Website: macys
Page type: delivery-shipping
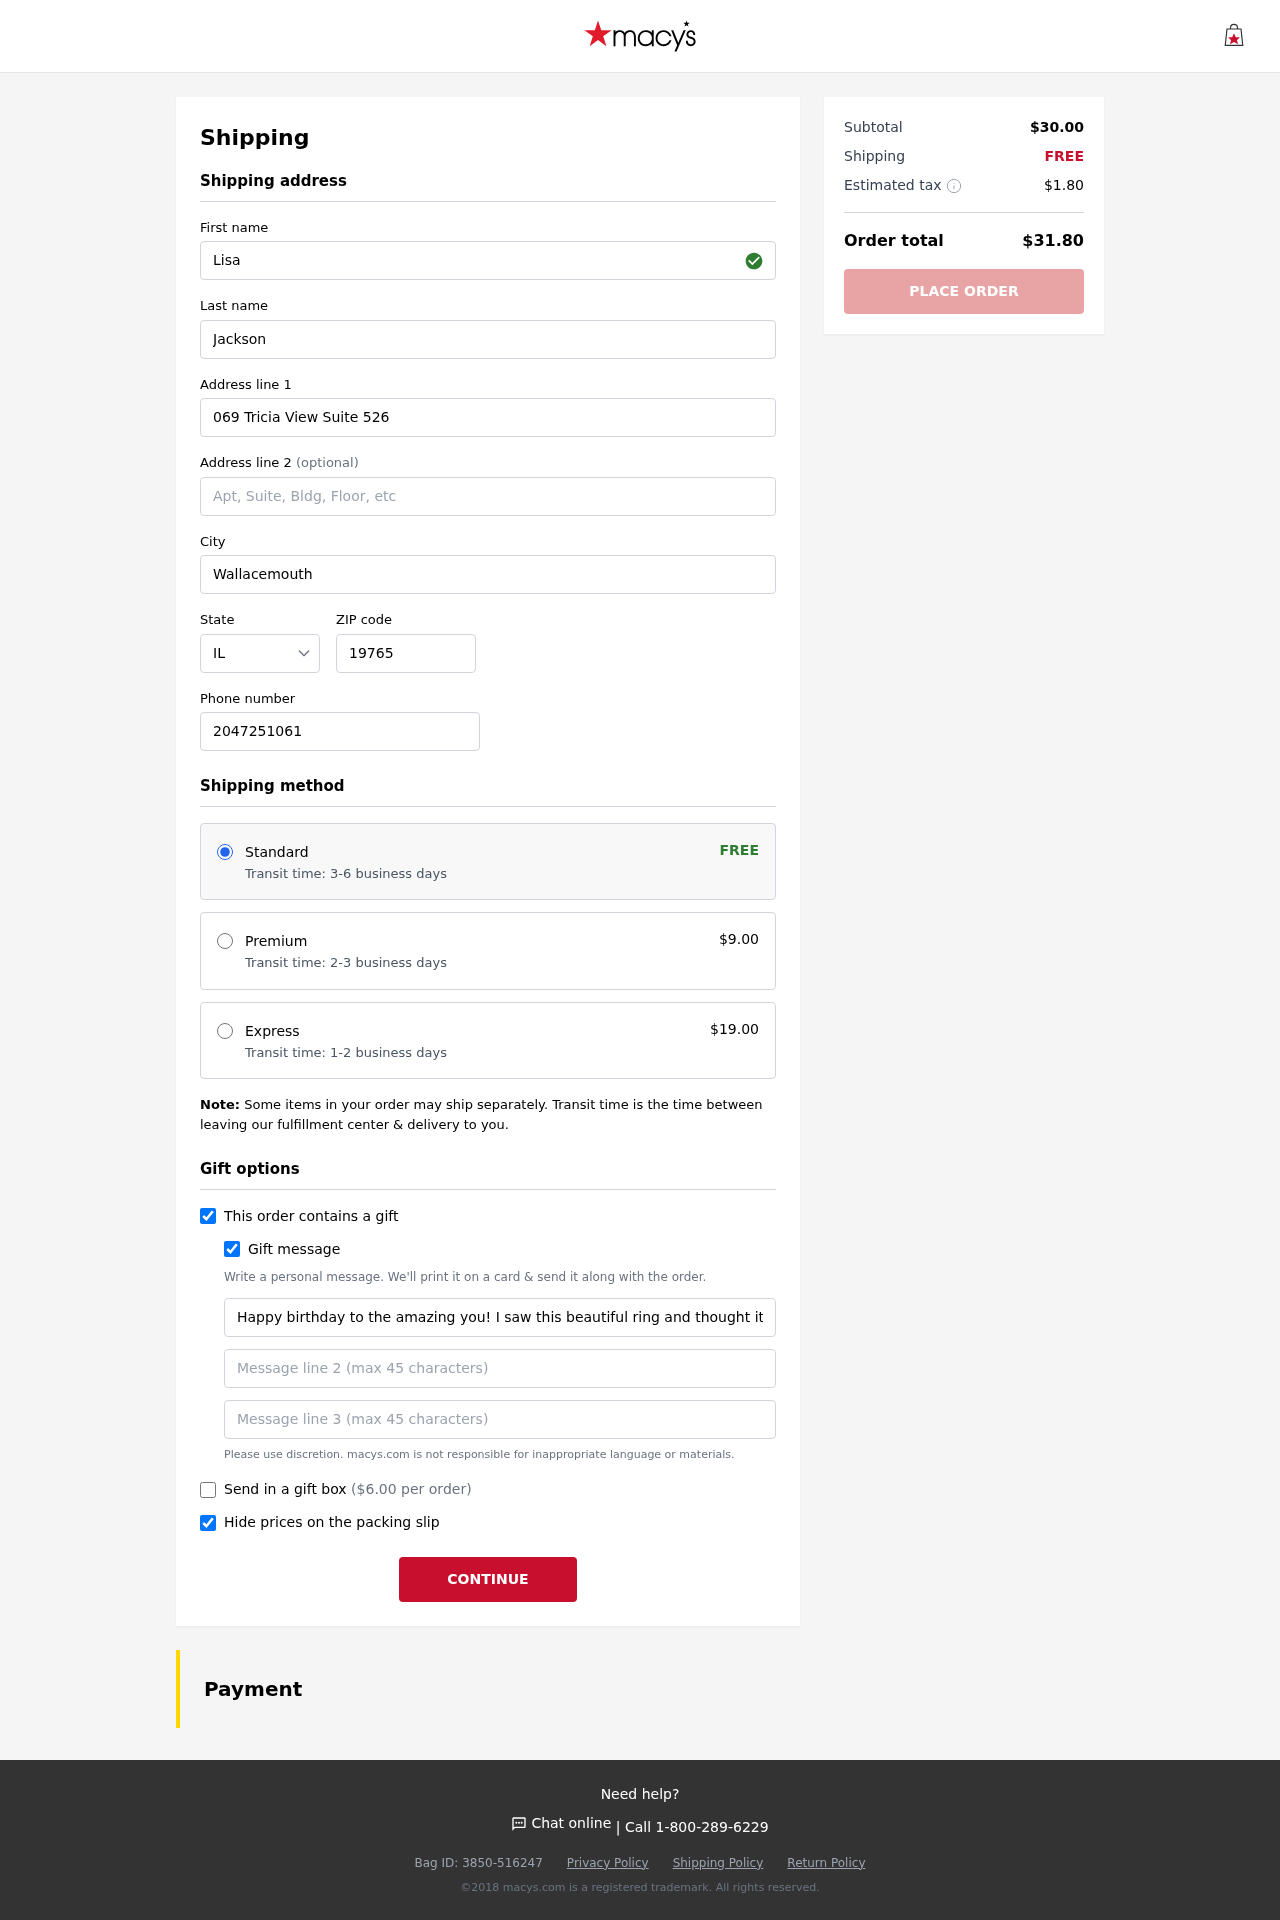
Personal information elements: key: PII_STATE_ABBR
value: IL
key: PII_FIRSTNAME
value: Lisa
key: PII_LASTNAME
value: Jackson
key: PII_STREET
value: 069 Tricia View Suite 526
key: PII_CITY
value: Wallacemouth
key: PII_POSTCODE
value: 19765
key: PII_PHONE
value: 2047251061
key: PII_GIFT_MESSAGE
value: Happy birthday to the amazing you! I saw this beautiful ring and thought it would be a perfect reminder of your strength and faith. Hope it brings you as much joy as you bring to everyone around you!  Lisa
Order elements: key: ORDER_SHIPPING_STANDARD
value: Transit time: 3-6 business days
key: ORDER_SHIPPING_COST
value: FREE
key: ORDER_SHIPPING_PREMIUM
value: Transit time: 2-3 business days
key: ORDER_SHIPPING_PREMIUM_PRICE
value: $9.00
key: ORDER_SHIPPING_EXPRESS
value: Transit time: 1-2 business days
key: ORDER_SHIPPING_EXPRESS_PRICE
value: $19.00
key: ORDER_GIFT_BOX_PRICE
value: ($6.00 per order)
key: ORDER_SUBTOTAL
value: $30.00
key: ORDER_SHIPPING_COST2
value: FREE
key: ORDER_TAX
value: $1.80
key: ORDER_TOTAL
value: $31.80